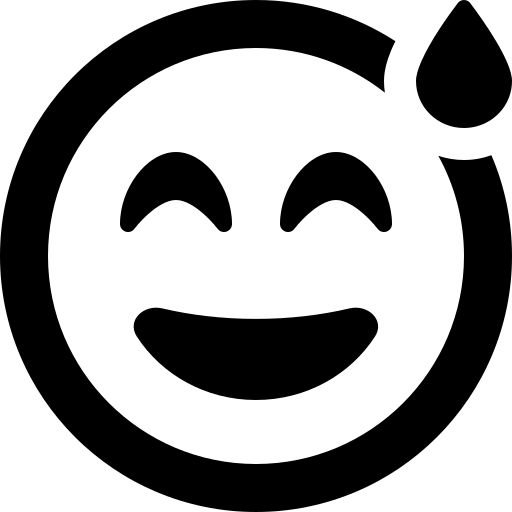
Tags: icon, FontAwesome, fa-icon, outline, face, grin, beam, sweat